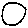
Label: circle